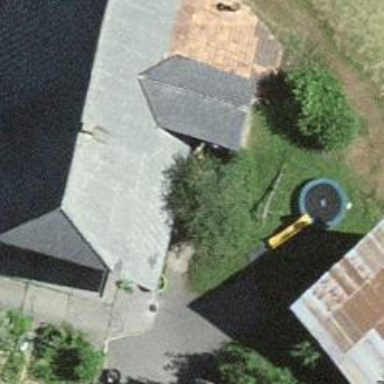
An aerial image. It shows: Farm building.